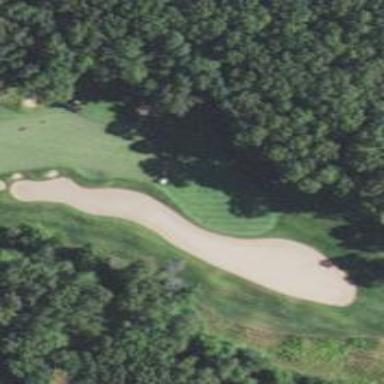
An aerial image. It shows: Golf bunker filled with natural sand.